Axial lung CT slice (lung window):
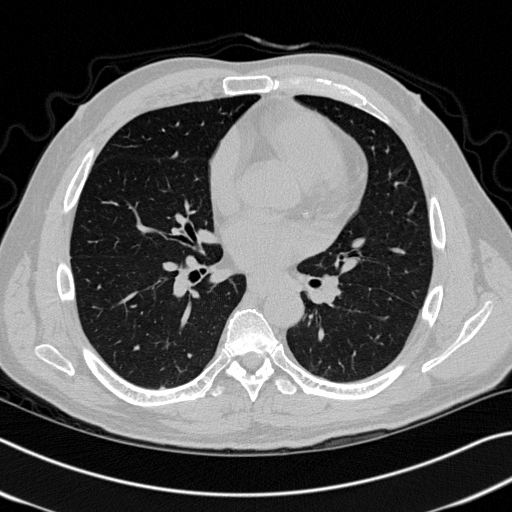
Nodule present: no